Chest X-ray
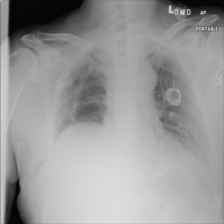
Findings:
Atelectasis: negative
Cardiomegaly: negative
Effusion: negative
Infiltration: negative
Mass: negative
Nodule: negative
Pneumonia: negative
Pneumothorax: negative
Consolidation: negative
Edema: negative
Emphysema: negative
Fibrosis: negative
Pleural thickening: negative
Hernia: negative